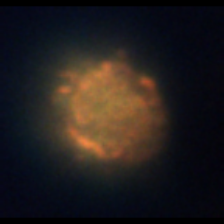
Taxon: Ciliates
Group: Other